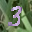
Label: 3